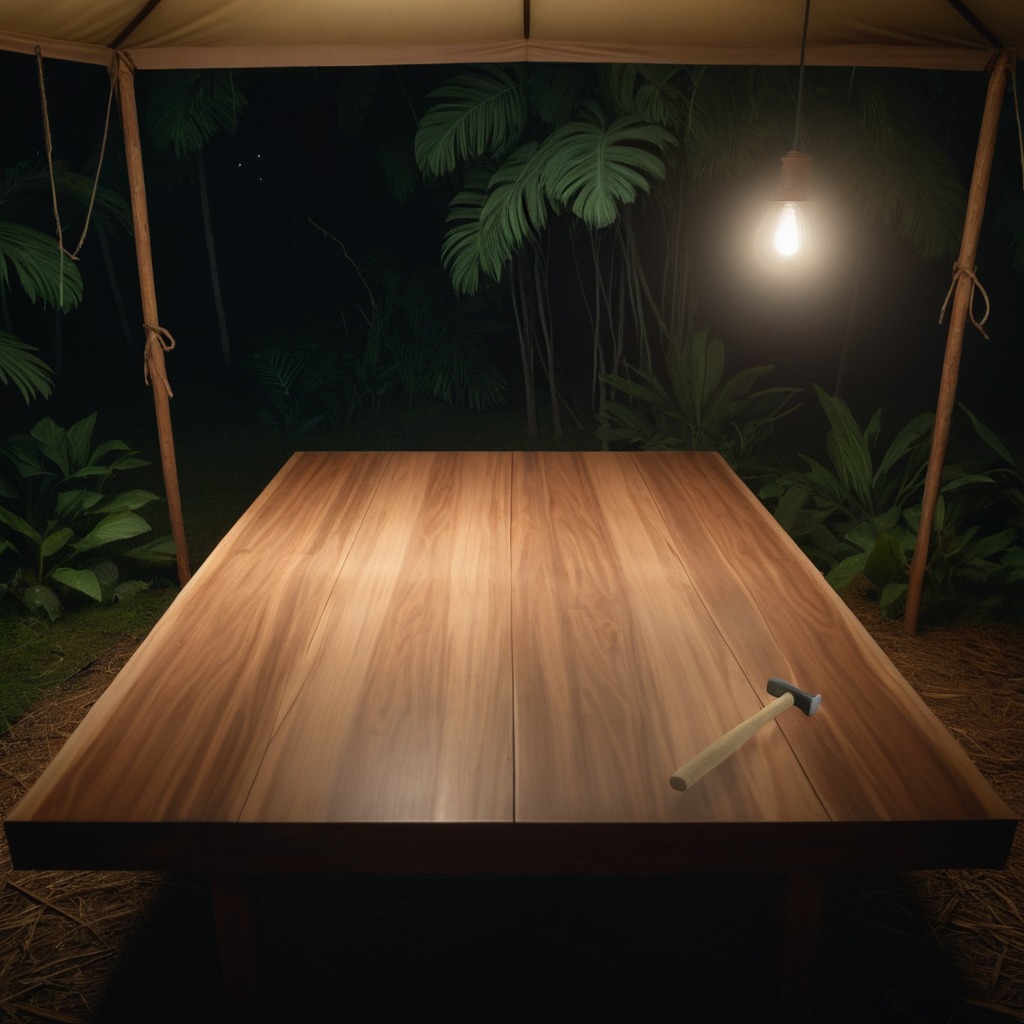
A hammer is lying on a wooden table inside a jungle field workshop tent at night.